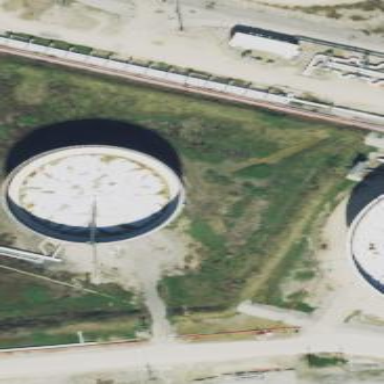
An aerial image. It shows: Storage tank building.